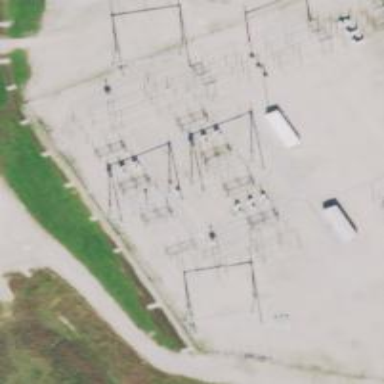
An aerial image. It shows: Switch for power supply.